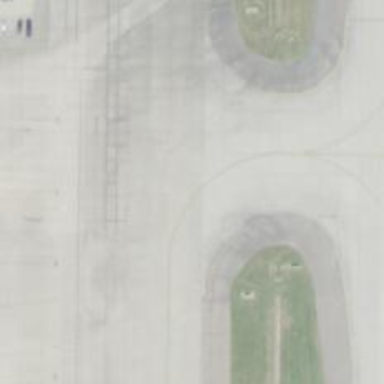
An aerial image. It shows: Image of taxiway at airport.